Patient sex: M
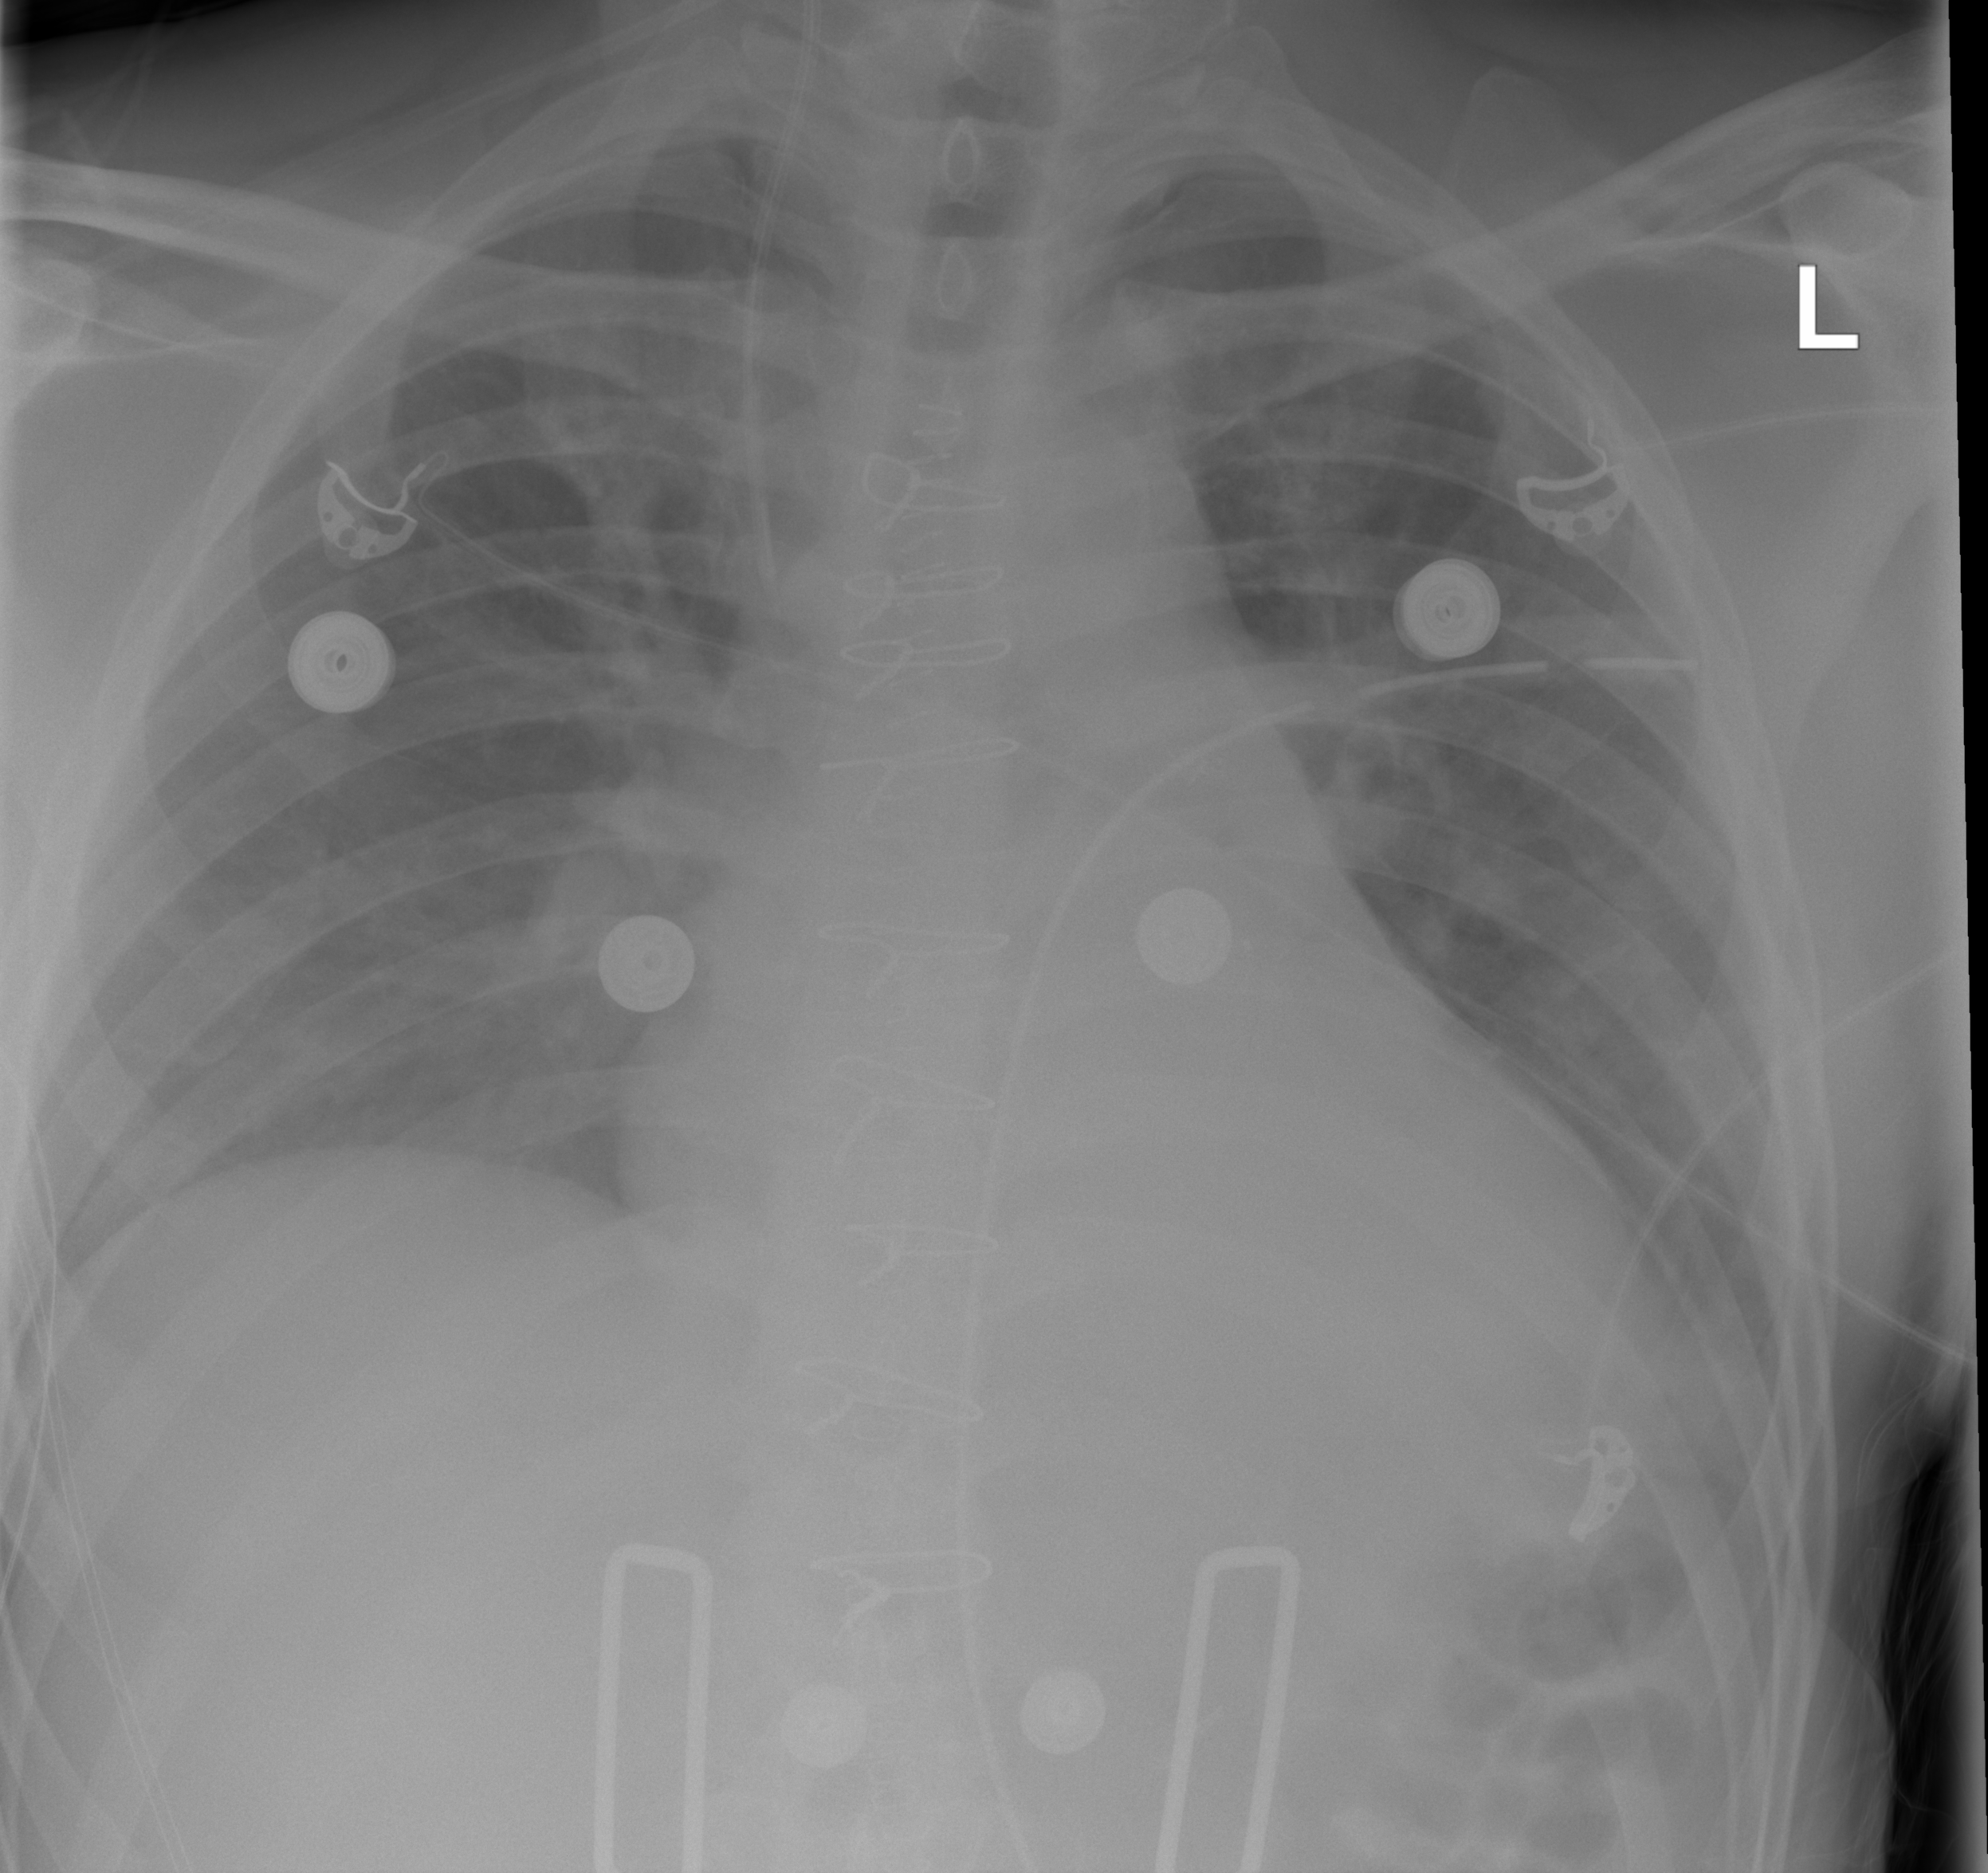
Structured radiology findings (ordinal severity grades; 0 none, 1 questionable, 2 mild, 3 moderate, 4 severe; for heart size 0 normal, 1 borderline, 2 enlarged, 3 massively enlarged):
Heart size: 2
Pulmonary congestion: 1
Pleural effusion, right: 0
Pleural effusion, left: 1
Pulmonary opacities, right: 0
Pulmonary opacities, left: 0
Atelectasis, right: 0
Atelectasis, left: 2